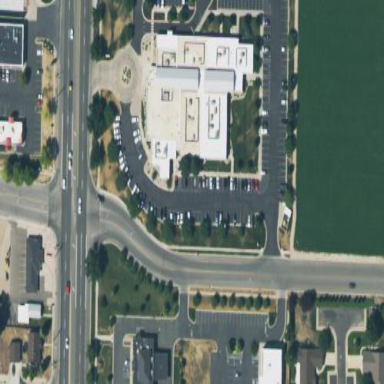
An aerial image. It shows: Healthcare clinic located within hospital building.